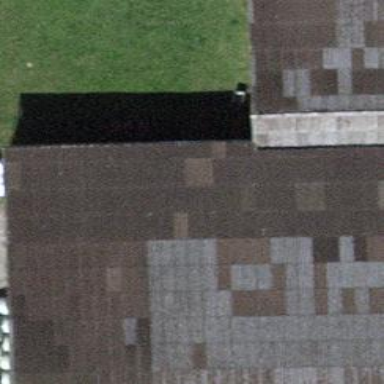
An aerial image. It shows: View of roof of building.